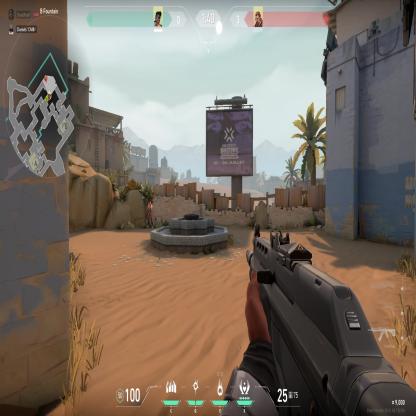
Label: enemy